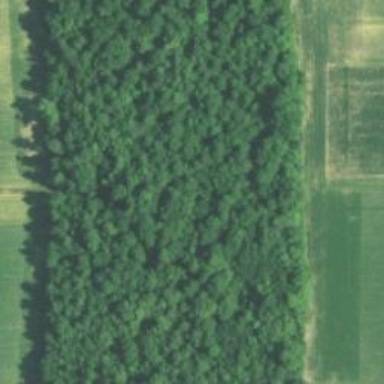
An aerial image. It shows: Serene woodland landscape.